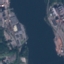
Label: River